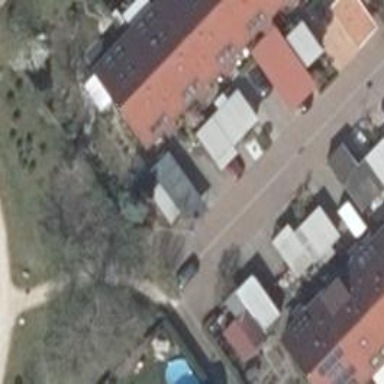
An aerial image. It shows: Living street.